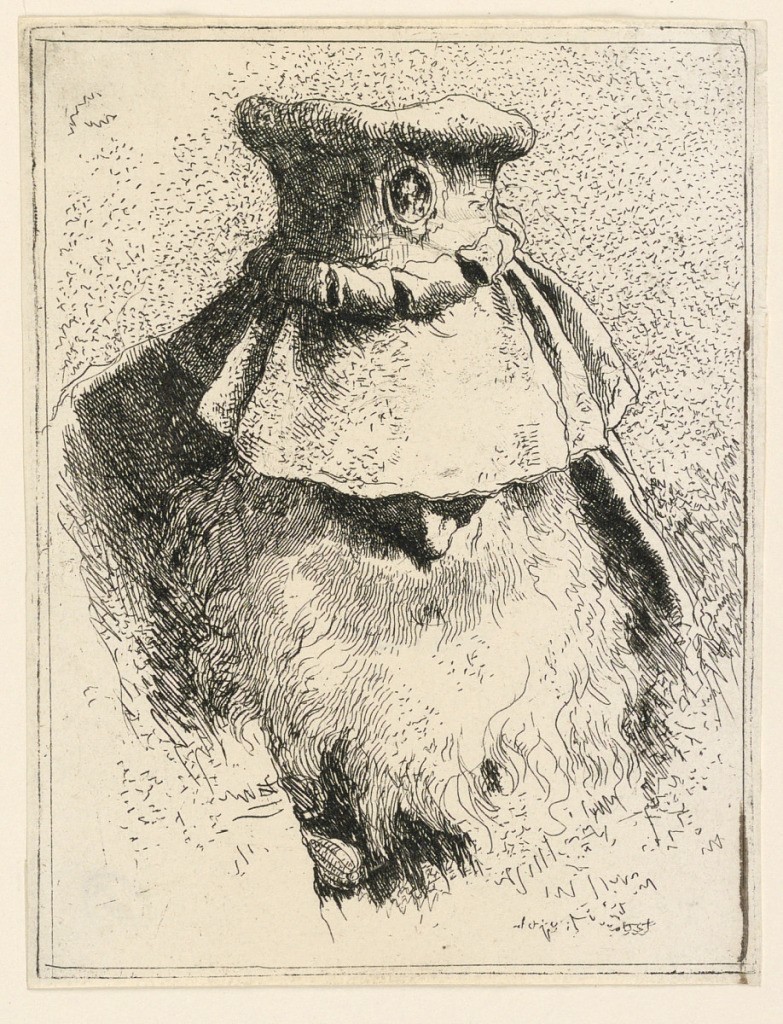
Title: Raccolta di teste
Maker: Giovanni Domenico Tiepolo, Italian, 1727 – 1804
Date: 1770–1774
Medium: Etching on laid paper
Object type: Print
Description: Head of an old man in frontal view with his face bent downward. The big hat and beard leave only his nose visible from his face.